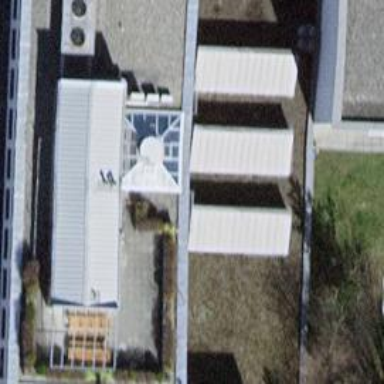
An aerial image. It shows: Building part with flat roof.